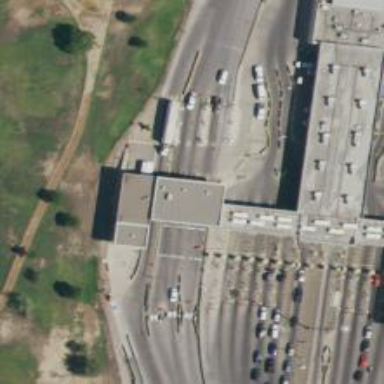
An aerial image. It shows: Border control barrier.